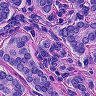
Metastatic tissue present: yes